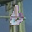
Label: 6